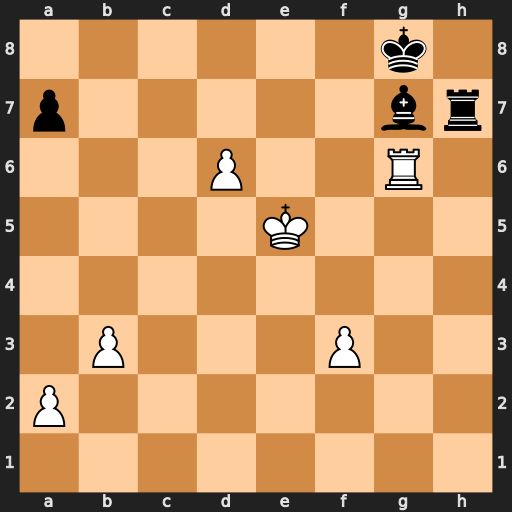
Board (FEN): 6k1/p5br/3P2R1/4K3/8/1P3P2/P7/8
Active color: w
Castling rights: -
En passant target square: -
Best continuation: Ke6 Rh1 d7